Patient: sex F, age 65
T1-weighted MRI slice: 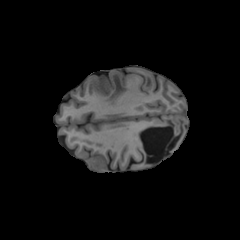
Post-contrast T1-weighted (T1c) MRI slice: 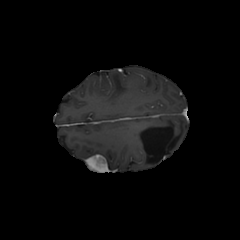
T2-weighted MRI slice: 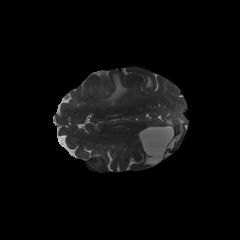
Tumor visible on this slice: yes
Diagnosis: Glioblastoma, IDH-wildtype
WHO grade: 4